Question: I currently have a script (See Below) that adds the contents of every cell in the used rows to another cell in a different worksheet. However, this works for the first 3 cells but will not work for the last 2 for some reason.
'''
Sub Ready_For_Infra()
Dim i As Integer
Dim k As Integer
Dim ws1 As Worksheet
Dim ws2 As Worksheet
Set ws1 = Worksheets("InfraData")
Set ws2 = Worksheets("ActionPlan")
ws1.Cells.Clear
For i = 2 To ws2.Cells(ws2.Rows.Count, 1).End(xlUp).Row Step 1
For k = 1 To ws2.Cells(1, ws2.Columns.Count).End(xlToLeft).Column
With Worksheets("InfraData")
If ws2.Cells(k, i).Value <> "" Then
ws1.Range("A" & i).Value = ws1.Range("A" & i).Value & ws2.Cells(i, k).Value & Chr(10)
End If
End With
Next k
Next i
MsgBox "Done"
End Sub
'''
This is the data in ws2 (ActionPlan) just in case it helps:

To clarify, it doesn't appear to be appending Cells D2:F3 to the cells I have asked it to. Is anyone able to advise why this might be the case?
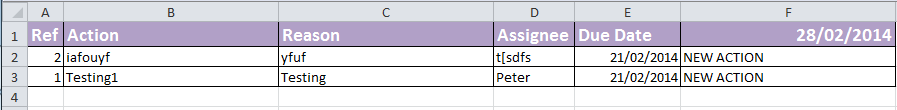
Answer: Try this code:
'''
Sub Ready_For_Infra()
Dim ws1 As Worksheet, ws2 As Worksheet
Dim cell As Range
Dim i As Long, lastrow As Long, lastcol As Long
Dim str1 As String
Set ws1 = Worksheets("InfraData")
Set ws2 = Worksheets("ActionPlan")
ws1.Cells.Clear
With ws2
lastrow = .Cells(.Rows.Count, 1).End(xlUp).Row
lastcol = .Cells(1, .Columns.Count).End(xlToLeft).Column
For i = 2 To lastrow
str1 = ""
For Each cell In .Range(.Cells(i, 1), .Cells(i, lastcol))
If cell.Value <> "" Then str1 = str1 & cell.Value & Chr(10)
Next cell
ws1.Range("A" & i).Value = str1
Next i
End With
MsgBox "Done"
End Sub
'''
Notes:
1. using For each loop is slightly faster then For k=1 To lastcol
2. using temporary string variable str1 makes your code faster as well, because in that case you writes result value in ws1.Range("A" & i) cell only once (working with operating memory is always faster than writing subresult in cell for each iteration).